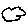
Label: cloud